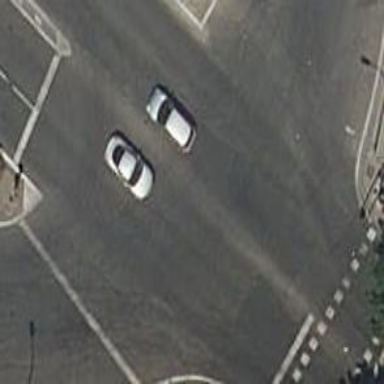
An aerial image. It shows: Road with traffic signals.